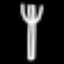
Label: fork